Question: I am trying to test RabbitMQ on localHost, that I may extrapolate what i would learn to my android project, but it seems quite hard to run the code it self. I have installed Earlang and RabittMQ on my computer and started rabbitMQ server.
the given code by official website of RabbitMQ compiles fine but I can't run as I get this error
'''
'Error: Could not find or load main class Send'
'''
I have mentioned the code bellow, can anyone help me out with this. bellow one is Recv.java
'''
import com.rabbitmq.client.ConnectionFactory;
import com.rabbitmq.client.Connection;
import com.rabbitmq.client.Channel;
import com.rabbitmq.client.QueueingConsumer;
public class Recv {
private final static String QUEUE_NAME = "hello";
public static void main(String[] argv) throws Exception {
ConnectionFactory factory = new ConnectionFactory();
factory.setHost("localhost");
Connection connection = factory.newConnection();
Channel channel = connection.createChannel();
channel.queueDeclare(QUEUE_NAME, false, false, false, null);
System.out.println(" [*] Waiting for messages. To exit press CTRL+C");
QueueingConsumer consumer = new QueueingConsumer(channel);
channel.basicConsume(QUEUE_NAME, true, consumer);
while (true) {
QueueingConsumer.Delivery delivery = consumer.nextDelivery();
String message = new String(delivery.getBody());
System.out.println(" [x] Received '" + message + "'");
}
}
}
'''
and the Send.java is
'''
import com.rabbitmq.client.ConnectionFactory;
import com.rabbitmq.client.Connection;
import com.rabbitmq.client.Channel;
public class Send {
private final static String QUEUE_NAME = "hello";
public static void main(String[] argv) throws Exception {
ConnectionFactory factory = new ConnectionFactory();
factory.setHost("localhost");
Connection connection = factory.newConnection();
Channel channel = connection.createChannel();
channel.queueDeclare(QUEUE_NAME, false, false, false, null);
String message = "Hello World!";
channel.basicPublish("", QUEUE_NAME, null, message.getBytes());
System.out.println(" [x] Sent '" + message + "'");
channel.close();
connection.close();
}
'''
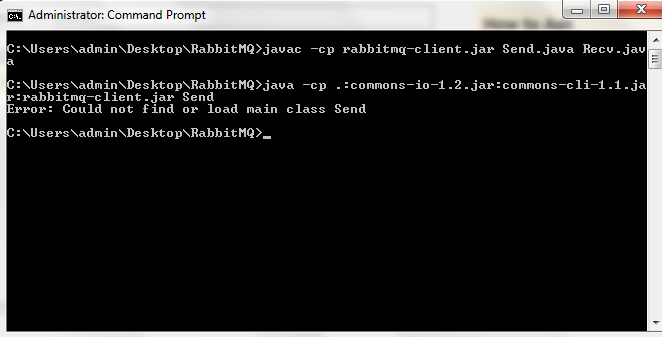
Answer: On Windows, the classpath delimiters are semicolons, not colons; the tutorial is showing the delimiter used on *nix systems.
So on *nix you'd do:
...but on your Windows system use ';' rather than ':':